Question: The image below shows a input component from Facebook that helps in building a list of people from a suggested list.
How do I build such a input component using primefaces or JSF components or can I get it ready from somewhere else ?

Looking to support IE6 and above if possible.
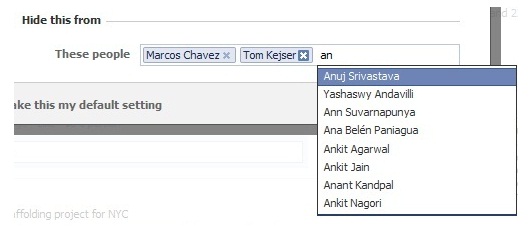
Answer: I found a much nicer solution to this through <URL>
See the demo <URL>